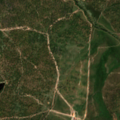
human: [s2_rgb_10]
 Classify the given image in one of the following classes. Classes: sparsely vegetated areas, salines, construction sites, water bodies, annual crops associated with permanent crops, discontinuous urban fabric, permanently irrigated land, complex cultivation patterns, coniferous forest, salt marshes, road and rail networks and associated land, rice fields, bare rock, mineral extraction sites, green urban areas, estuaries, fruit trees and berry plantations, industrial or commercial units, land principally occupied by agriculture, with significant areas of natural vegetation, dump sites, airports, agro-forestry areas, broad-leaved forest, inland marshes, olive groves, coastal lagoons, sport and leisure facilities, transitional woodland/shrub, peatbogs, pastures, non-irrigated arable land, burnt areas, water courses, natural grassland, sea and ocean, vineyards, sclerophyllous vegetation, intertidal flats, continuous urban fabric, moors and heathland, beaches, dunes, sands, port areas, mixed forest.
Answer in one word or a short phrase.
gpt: continuous urban fabric